Question: I'm trying to find matches where the referee in the match (who is an official) also provides medical services to both the home and away teams (please refer to below relational diagram).
I've tried this, but it returns no records:
'''
select matches.id,
matches.home,
matches.away,
matches.referee
from matches
join officials on officials.staffid = matches.referee
join medicalservices on medicalservices.team in (matches.home, matches.away)
where medicalservices.team = matches.home
and medicalservices.team = matches.away;
'''
I'm guessing it doesn't return records because of the last two lines, but I don't know how else I can ensure that the same official provides medical services to both teams playing.
Here is the relational diagram for reference:

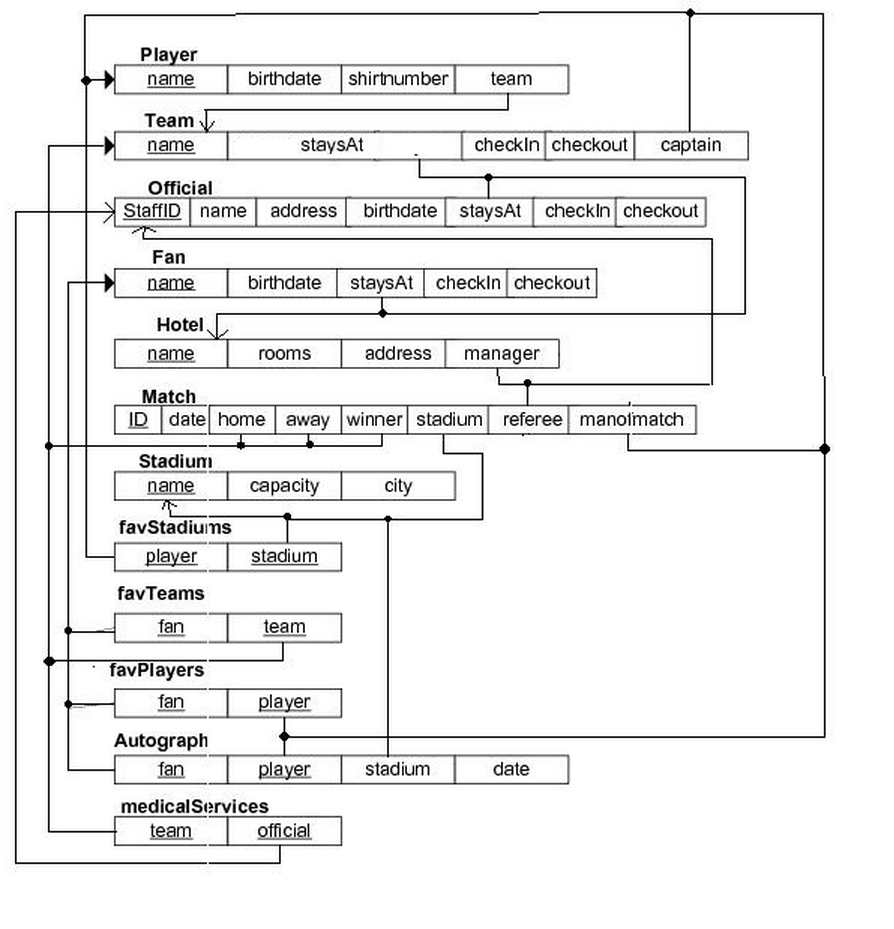
Answer: You need to join medical services twice, once to find services provided to the home team and again to find services provided to the away team. Then you can check if services provided to each team were by the same referee.
You also do not need the officals table.
'''
select matches.id,
matches.home,
matches.away,
matches.referee
from matches
join medicalservices home_medservices on home_medservices.team = matches.home
join medicalservices away_medservices on away_medservices.team = matches.away
where home_medservices.official = matches.referee
and away_medservices.official = matches.referee
'''